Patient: sex F, age 83
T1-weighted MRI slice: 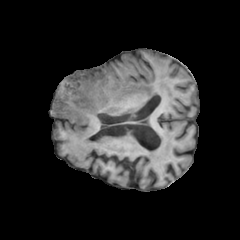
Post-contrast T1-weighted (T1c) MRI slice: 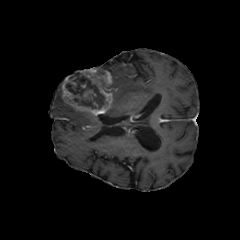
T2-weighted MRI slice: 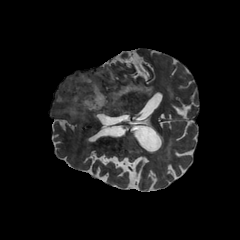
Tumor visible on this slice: yes
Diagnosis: Glioblastoma, IDH-wildtype
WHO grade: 4